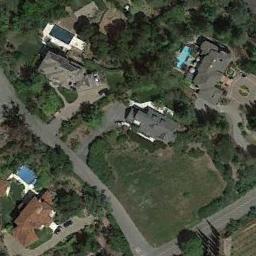
Label: residential